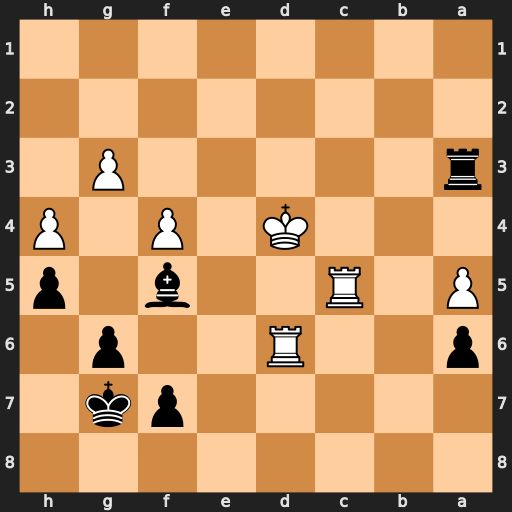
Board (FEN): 8/5pk1/p2R2p1/P1R2b1p/3K1P1P/r5P1/8/8
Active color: b
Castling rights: -
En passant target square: -
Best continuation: Rd3+ Ke5 f6+ Rxf6 Re3+ Kd4 Re4+ Kd5 Kxf6